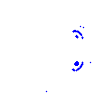
Particle: electron